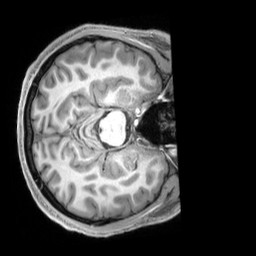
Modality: T1w
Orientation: axial
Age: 24
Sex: male
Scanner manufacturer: siemens
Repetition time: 2.3 s
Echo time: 0.00229 s